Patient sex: M
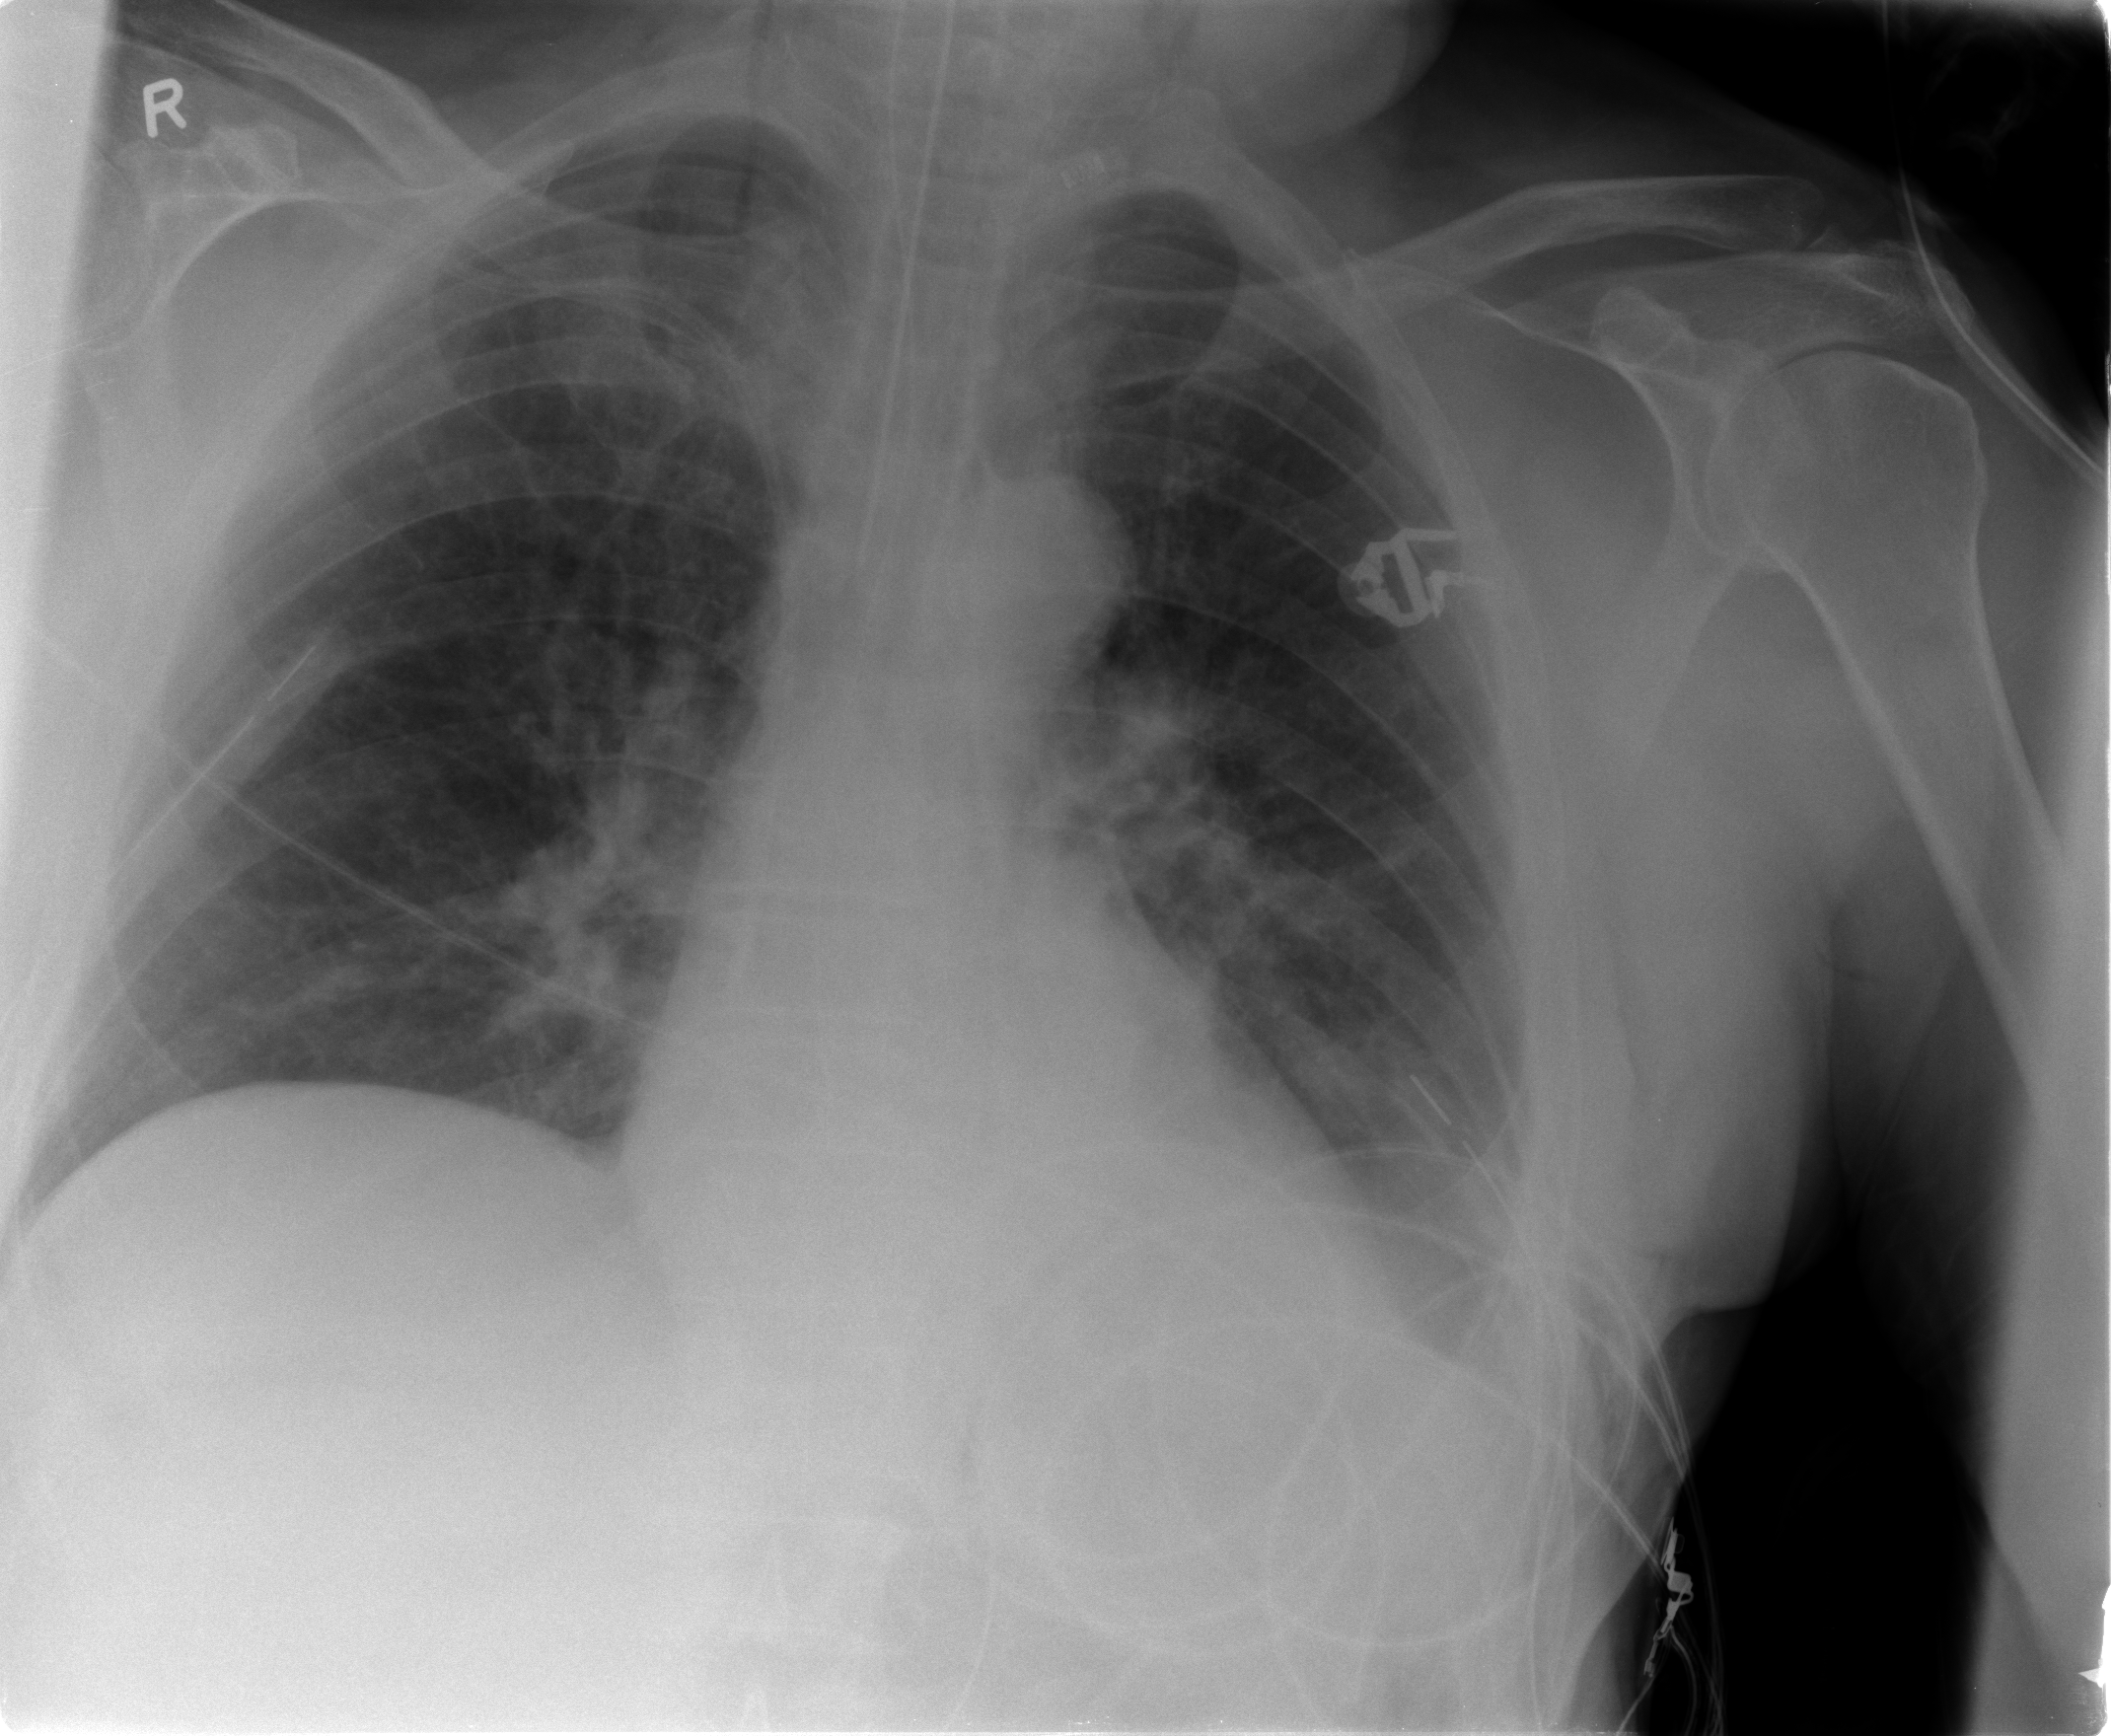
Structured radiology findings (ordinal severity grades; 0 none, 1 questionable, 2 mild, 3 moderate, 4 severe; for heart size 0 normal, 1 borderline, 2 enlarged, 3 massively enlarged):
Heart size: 1
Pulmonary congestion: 2
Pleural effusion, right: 0
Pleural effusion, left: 2
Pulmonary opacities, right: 0
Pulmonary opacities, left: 1
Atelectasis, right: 1
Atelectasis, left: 2